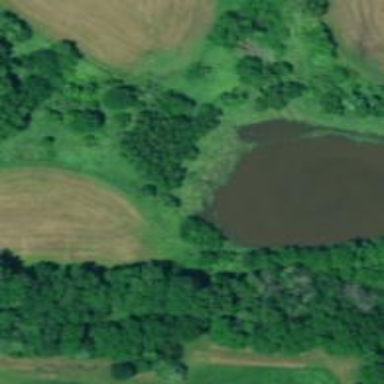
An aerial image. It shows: Pond with natural water.